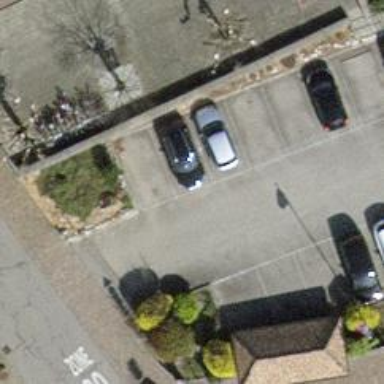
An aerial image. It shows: Parking aisle designated as service road.